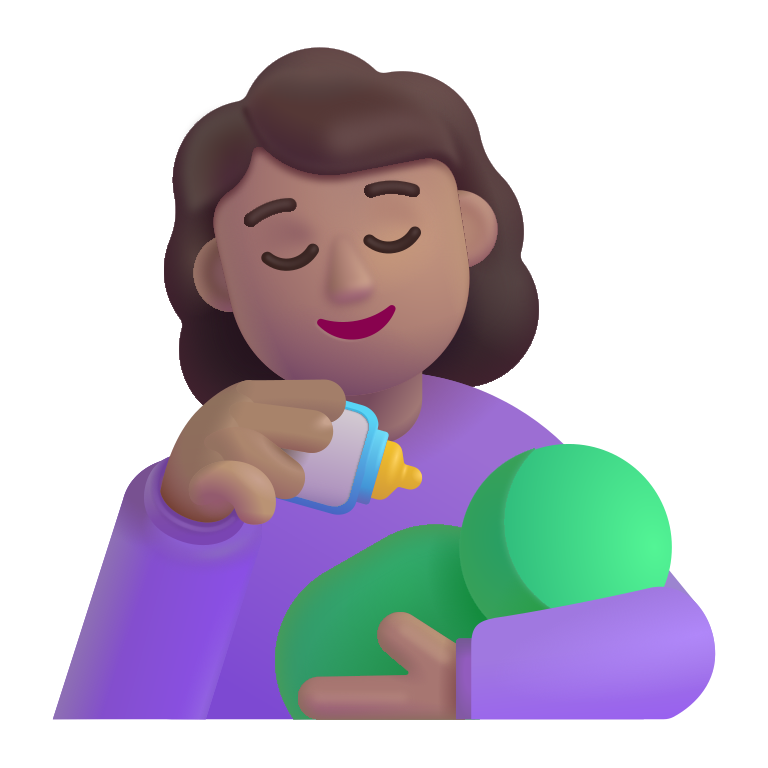
woman feeding baby color